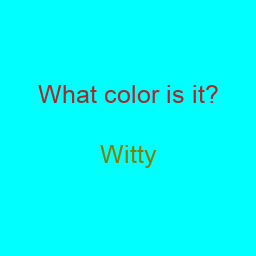
Color: olive
Background color: cyan
Question text color: brown